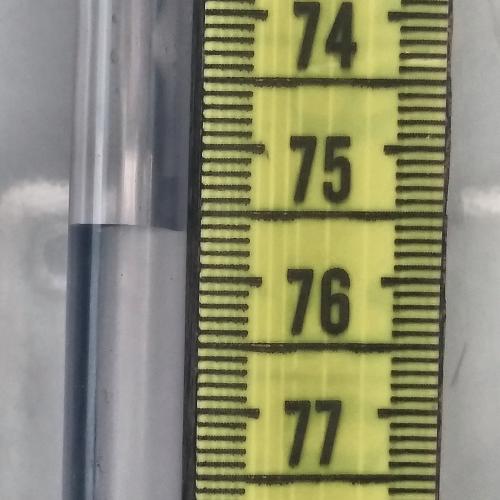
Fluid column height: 75.6 cm